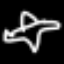
Label: airplane